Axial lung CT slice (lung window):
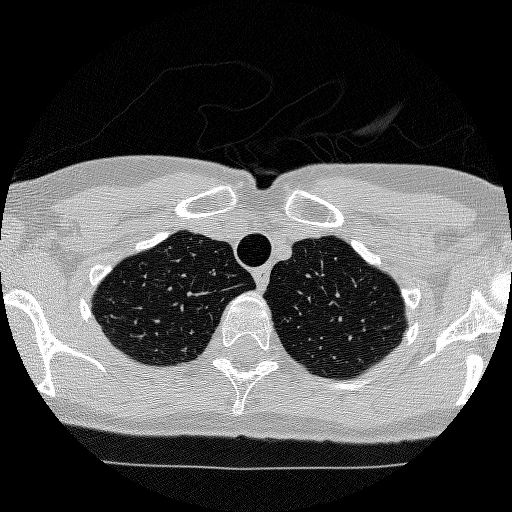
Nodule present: no